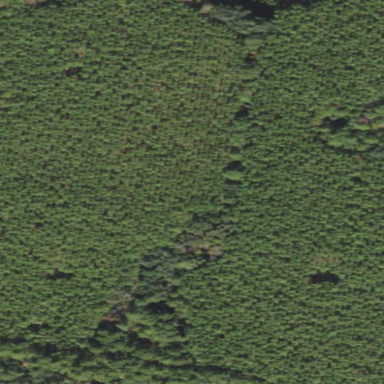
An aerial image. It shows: Forest dominated by needle-leaved trees.